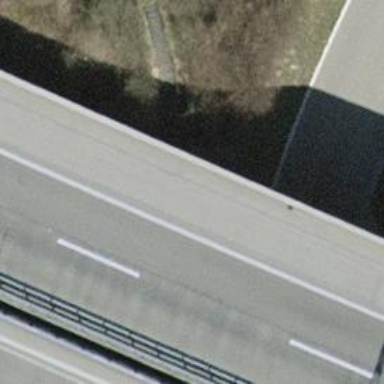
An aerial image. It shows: Road with steps.